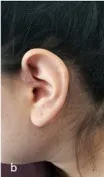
Psoriatic and HS lesions of patient 1. . (
a-
e) Psoriatic and HS lesions of first patient before treatment with certolizumab pegol.
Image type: medical_photograph (other_medical_photograph)